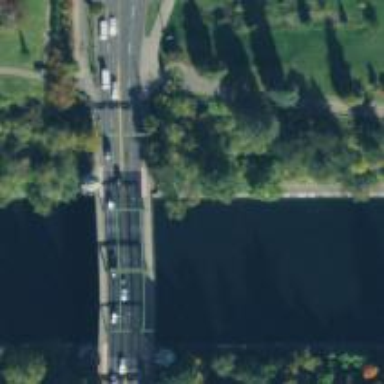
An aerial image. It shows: Bascule bridge for pedestrians.